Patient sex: M
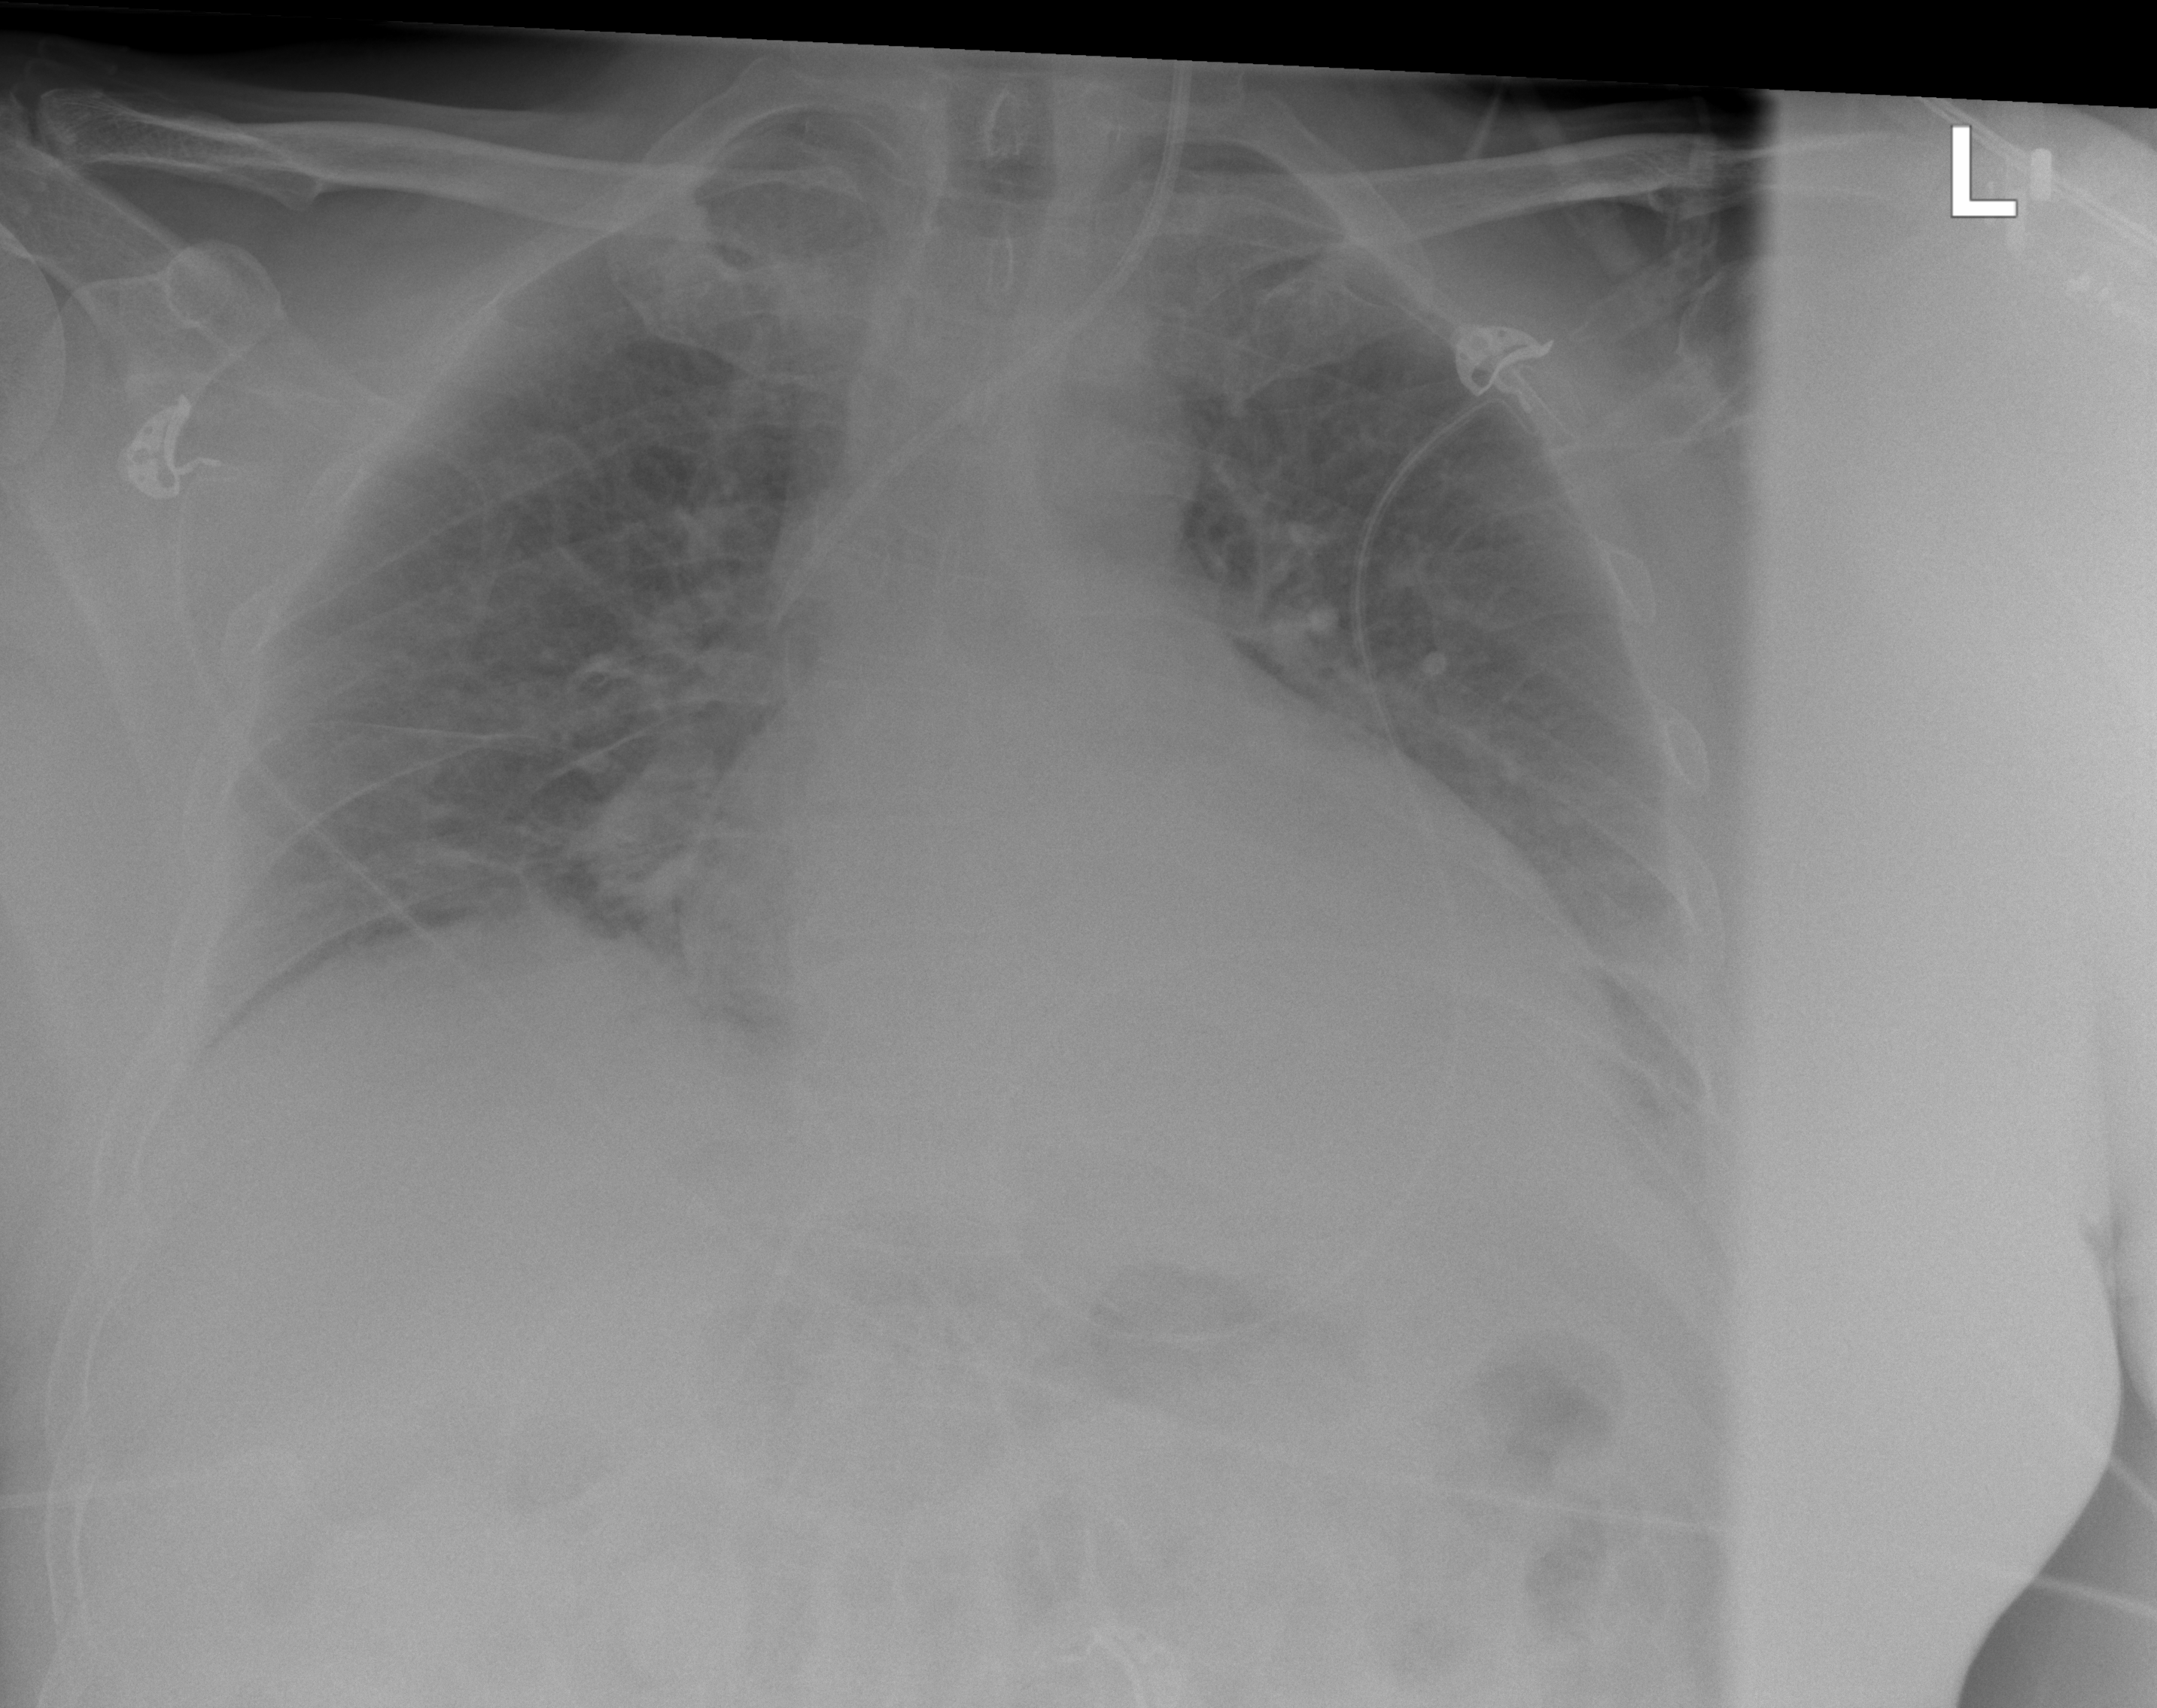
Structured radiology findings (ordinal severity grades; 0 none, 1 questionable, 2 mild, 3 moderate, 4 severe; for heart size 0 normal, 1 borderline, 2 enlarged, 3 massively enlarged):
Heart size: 2
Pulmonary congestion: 3
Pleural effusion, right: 2
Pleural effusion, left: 2
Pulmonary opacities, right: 2
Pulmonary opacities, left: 2
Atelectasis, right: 2
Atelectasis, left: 2